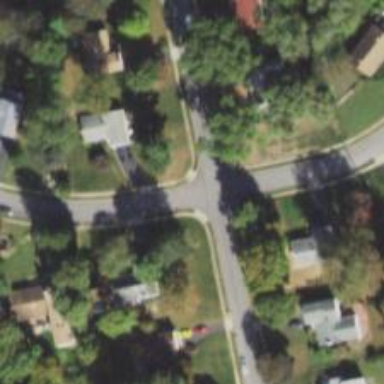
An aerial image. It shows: Unmarked road crossing.